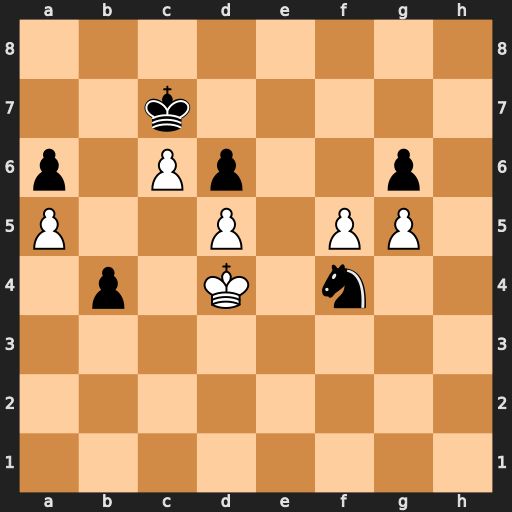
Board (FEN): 8/2k5/p1Pp2p1/P2P1PP1/1p1K1n2/8/8/8
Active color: w
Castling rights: -
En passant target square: -
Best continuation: f6 b3 f7 b2 f8=Q b1=Q Qe7+ Kb8 Qxd6+